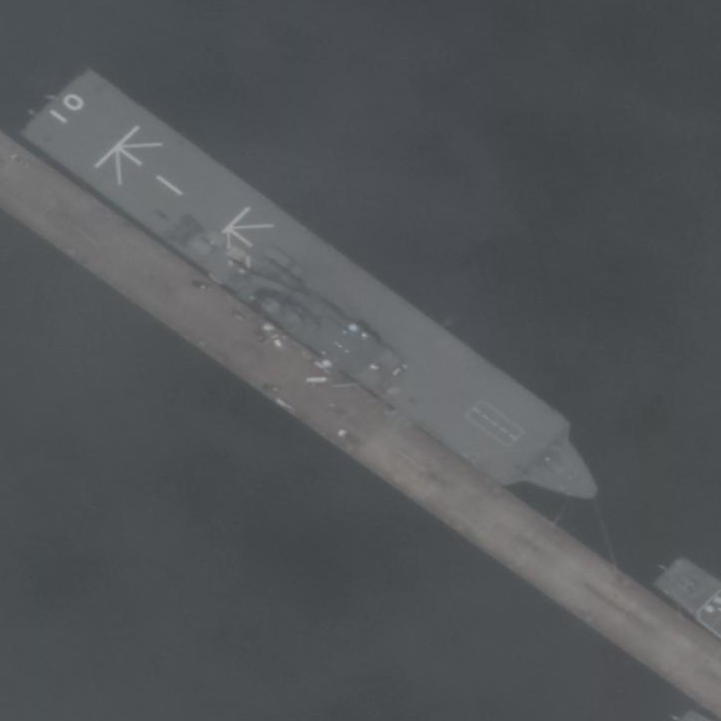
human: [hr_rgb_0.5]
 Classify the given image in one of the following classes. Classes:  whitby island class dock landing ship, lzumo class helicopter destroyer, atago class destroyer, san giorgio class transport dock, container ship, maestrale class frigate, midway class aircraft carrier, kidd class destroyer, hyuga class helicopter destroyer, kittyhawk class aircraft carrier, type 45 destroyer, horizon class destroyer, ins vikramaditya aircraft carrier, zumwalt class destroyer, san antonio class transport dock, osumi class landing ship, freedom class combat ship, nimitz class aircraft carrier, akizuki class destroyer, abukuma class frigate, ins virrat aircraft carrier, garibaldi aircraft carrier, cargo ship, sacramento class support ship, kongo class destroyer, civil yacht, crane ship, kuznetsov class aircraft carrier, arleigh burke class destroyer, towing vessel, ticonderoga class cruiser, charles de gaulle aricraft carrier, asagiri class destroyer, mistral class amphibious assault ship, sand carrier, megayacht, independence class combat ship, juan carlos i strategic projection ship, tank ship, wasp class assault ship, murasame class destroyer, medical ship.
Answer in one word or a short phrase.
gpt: Osumi class landing ship